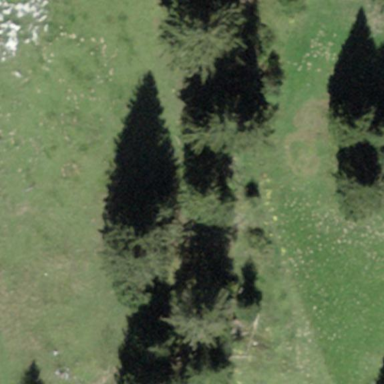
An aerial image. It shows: Forest area.